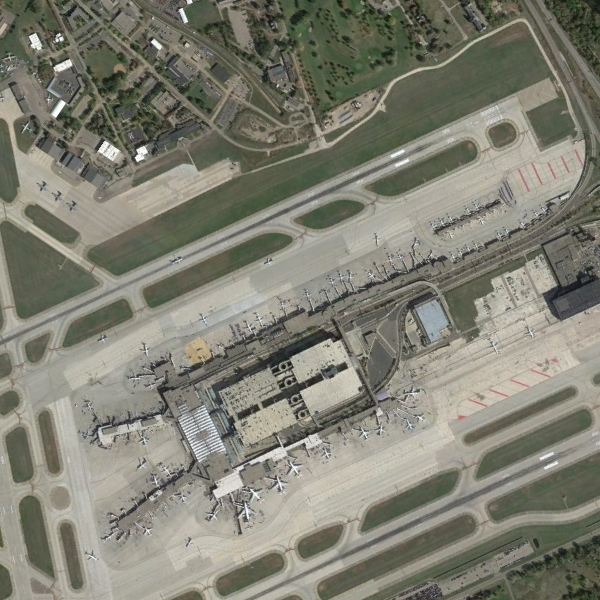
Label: Airport